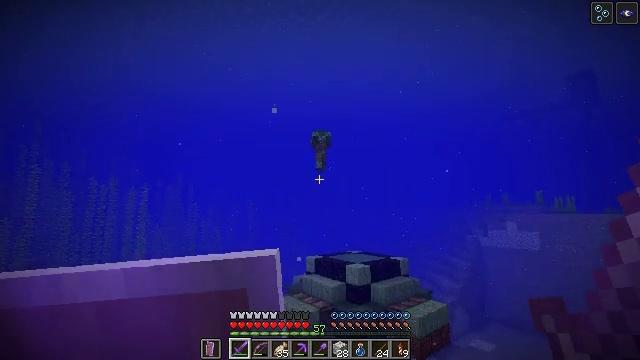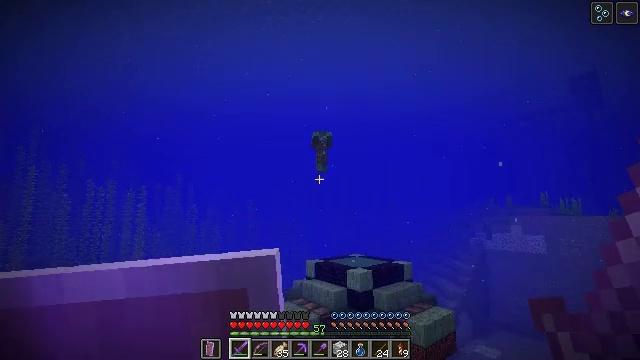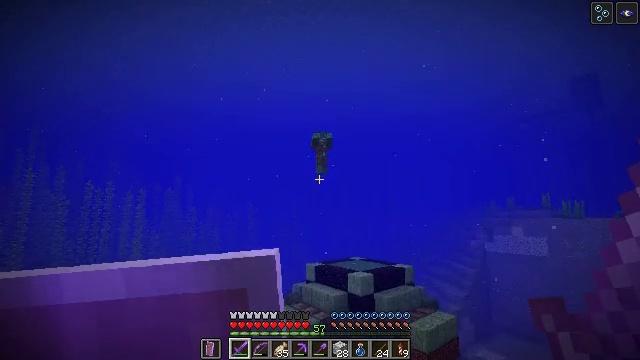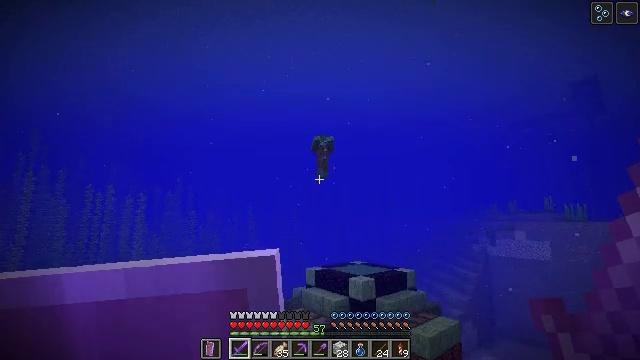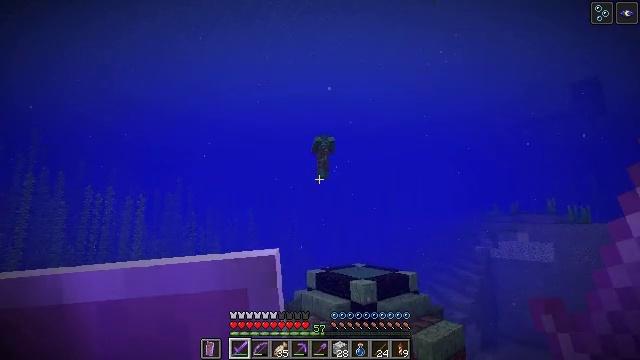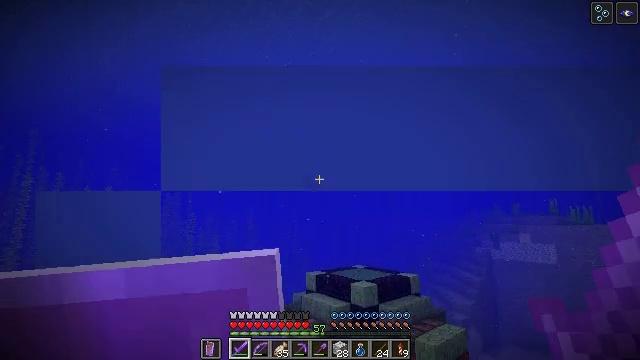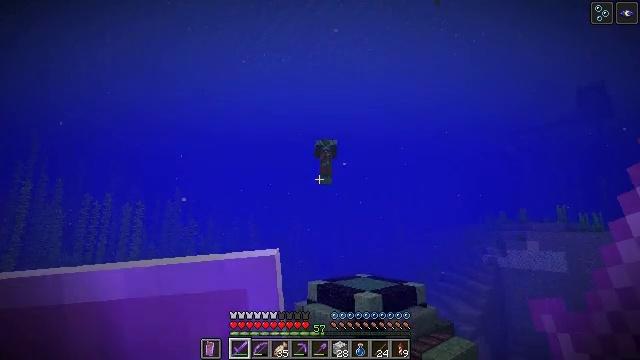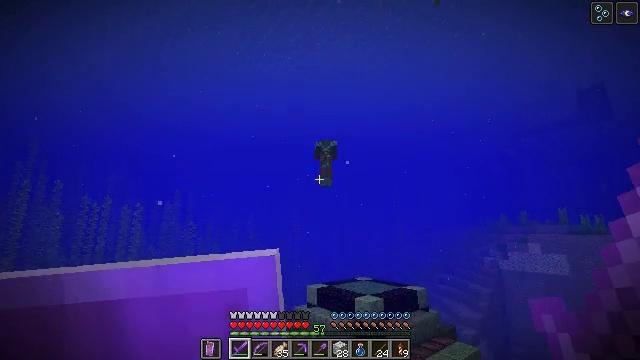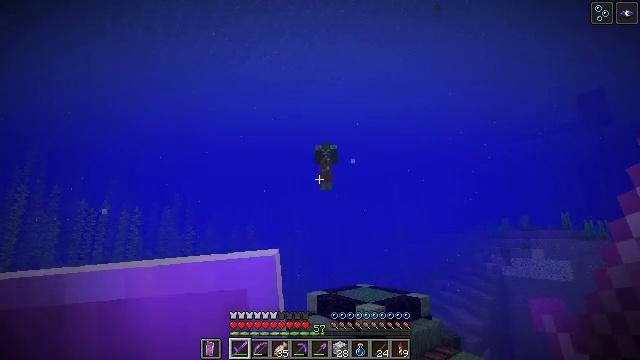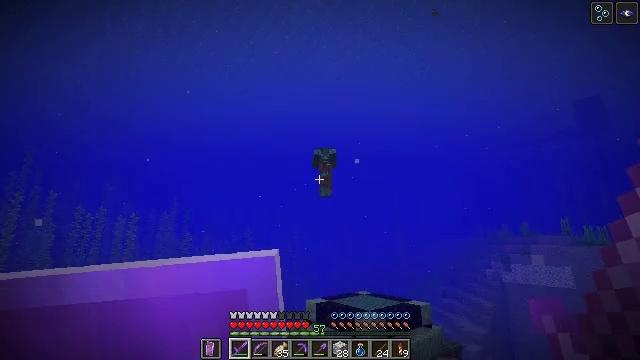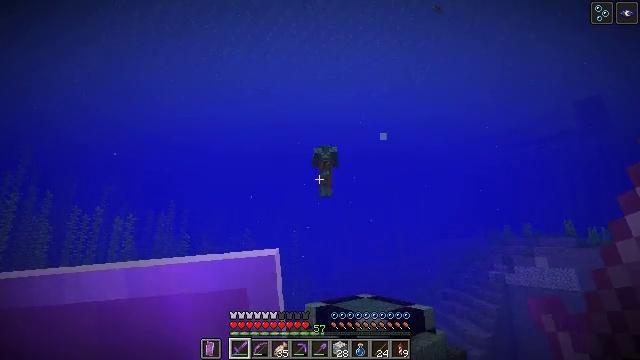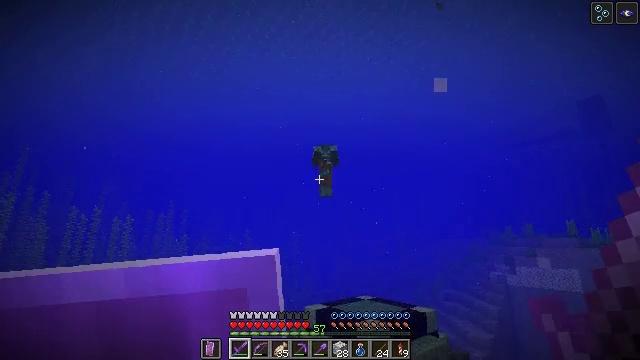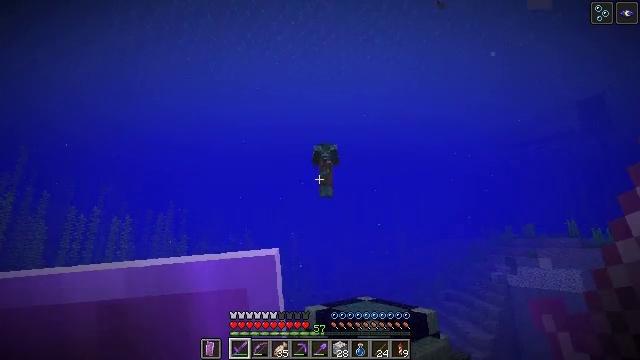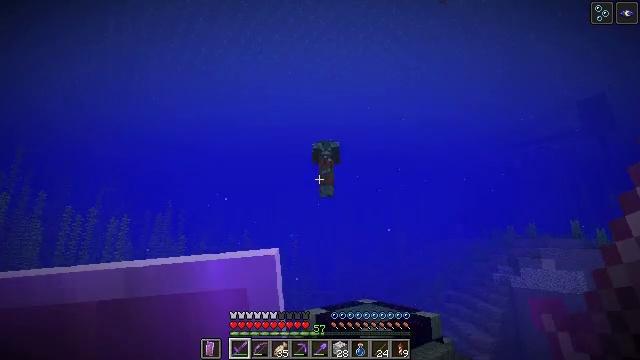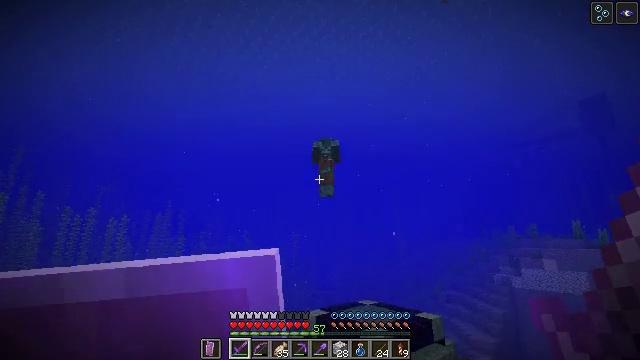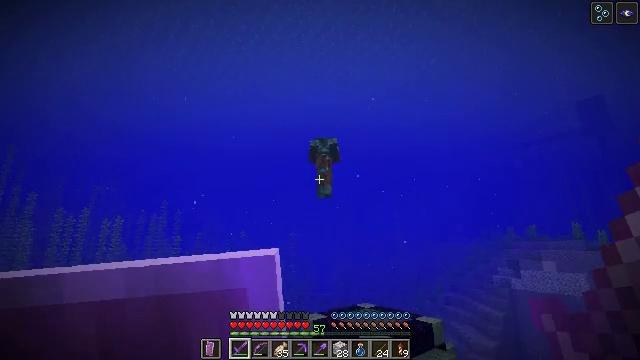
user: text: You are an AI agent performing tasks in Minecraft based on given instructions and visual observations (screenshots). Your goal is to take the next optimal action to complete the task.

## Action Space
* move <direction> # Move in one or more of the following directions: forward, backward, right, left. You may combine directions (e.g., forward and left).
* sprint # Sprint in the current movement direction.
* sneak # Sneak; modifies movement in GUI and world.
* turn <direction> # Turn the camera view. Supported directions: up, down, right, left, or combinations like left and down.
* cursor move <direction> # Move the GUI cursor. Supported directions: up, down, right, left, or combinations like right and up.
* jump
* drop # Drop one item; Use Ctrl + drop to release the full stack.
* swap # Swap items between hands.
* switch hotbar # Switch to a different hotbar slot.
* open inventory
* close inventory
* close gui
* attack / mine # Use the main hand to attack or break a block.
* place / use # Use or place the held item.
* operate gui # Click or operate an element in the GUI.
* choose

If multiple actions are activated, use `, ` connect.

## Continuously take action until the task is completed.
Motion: motion action
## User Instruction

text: Eliminate the undead.
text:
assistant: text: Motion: move forward, sprint
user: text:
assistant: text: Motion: move forward, sprint
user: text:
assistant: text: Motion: move forward, sprint
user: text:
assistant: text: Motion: move forward, sprint
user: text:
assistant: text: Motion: move forward, sprint
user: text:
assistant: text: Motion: move forward, sprint, turn up
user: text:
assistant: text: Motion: move forward, sprint
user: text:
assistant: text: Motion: move forward, sprint, turn up
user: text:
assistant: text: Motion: move forward, sprint, turn up
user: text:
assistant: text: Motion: move forward, sprint
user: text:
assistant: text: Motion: move forward, sprint
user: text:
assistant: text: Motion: move forward, sprint
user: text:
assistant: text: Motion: move forward, sprint
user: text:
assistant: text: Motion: move forward, sprint
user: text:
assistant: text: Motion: move forward, sprint
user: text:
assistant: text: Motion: move forward, sprint
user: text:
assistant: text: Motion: move forward, sprint, turn right
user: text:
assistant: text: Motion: move forward, sprint
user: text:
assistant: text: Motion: move forward, sprint
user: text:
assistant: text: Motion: move forward, sprint, turn up
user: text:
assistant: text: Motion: move forward, sprint, turn up
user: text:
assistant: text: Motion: move forward, sprint
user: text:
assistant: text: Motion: move forward, sprint
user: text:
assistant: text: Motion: move forward, sprint
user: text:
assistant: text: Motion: move forward, sprint
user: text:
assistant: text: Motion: move forward, sprint, turn left and up
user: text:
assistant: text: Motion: move forward, sprint
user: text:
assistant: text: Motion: move forward, sprint
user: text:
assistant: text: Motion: move forward, sprint
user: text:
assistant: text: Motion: move forward, sprint